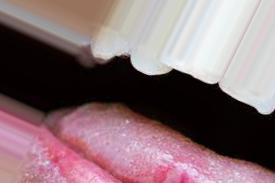
Condition: Mouth Ulcer